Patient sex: F
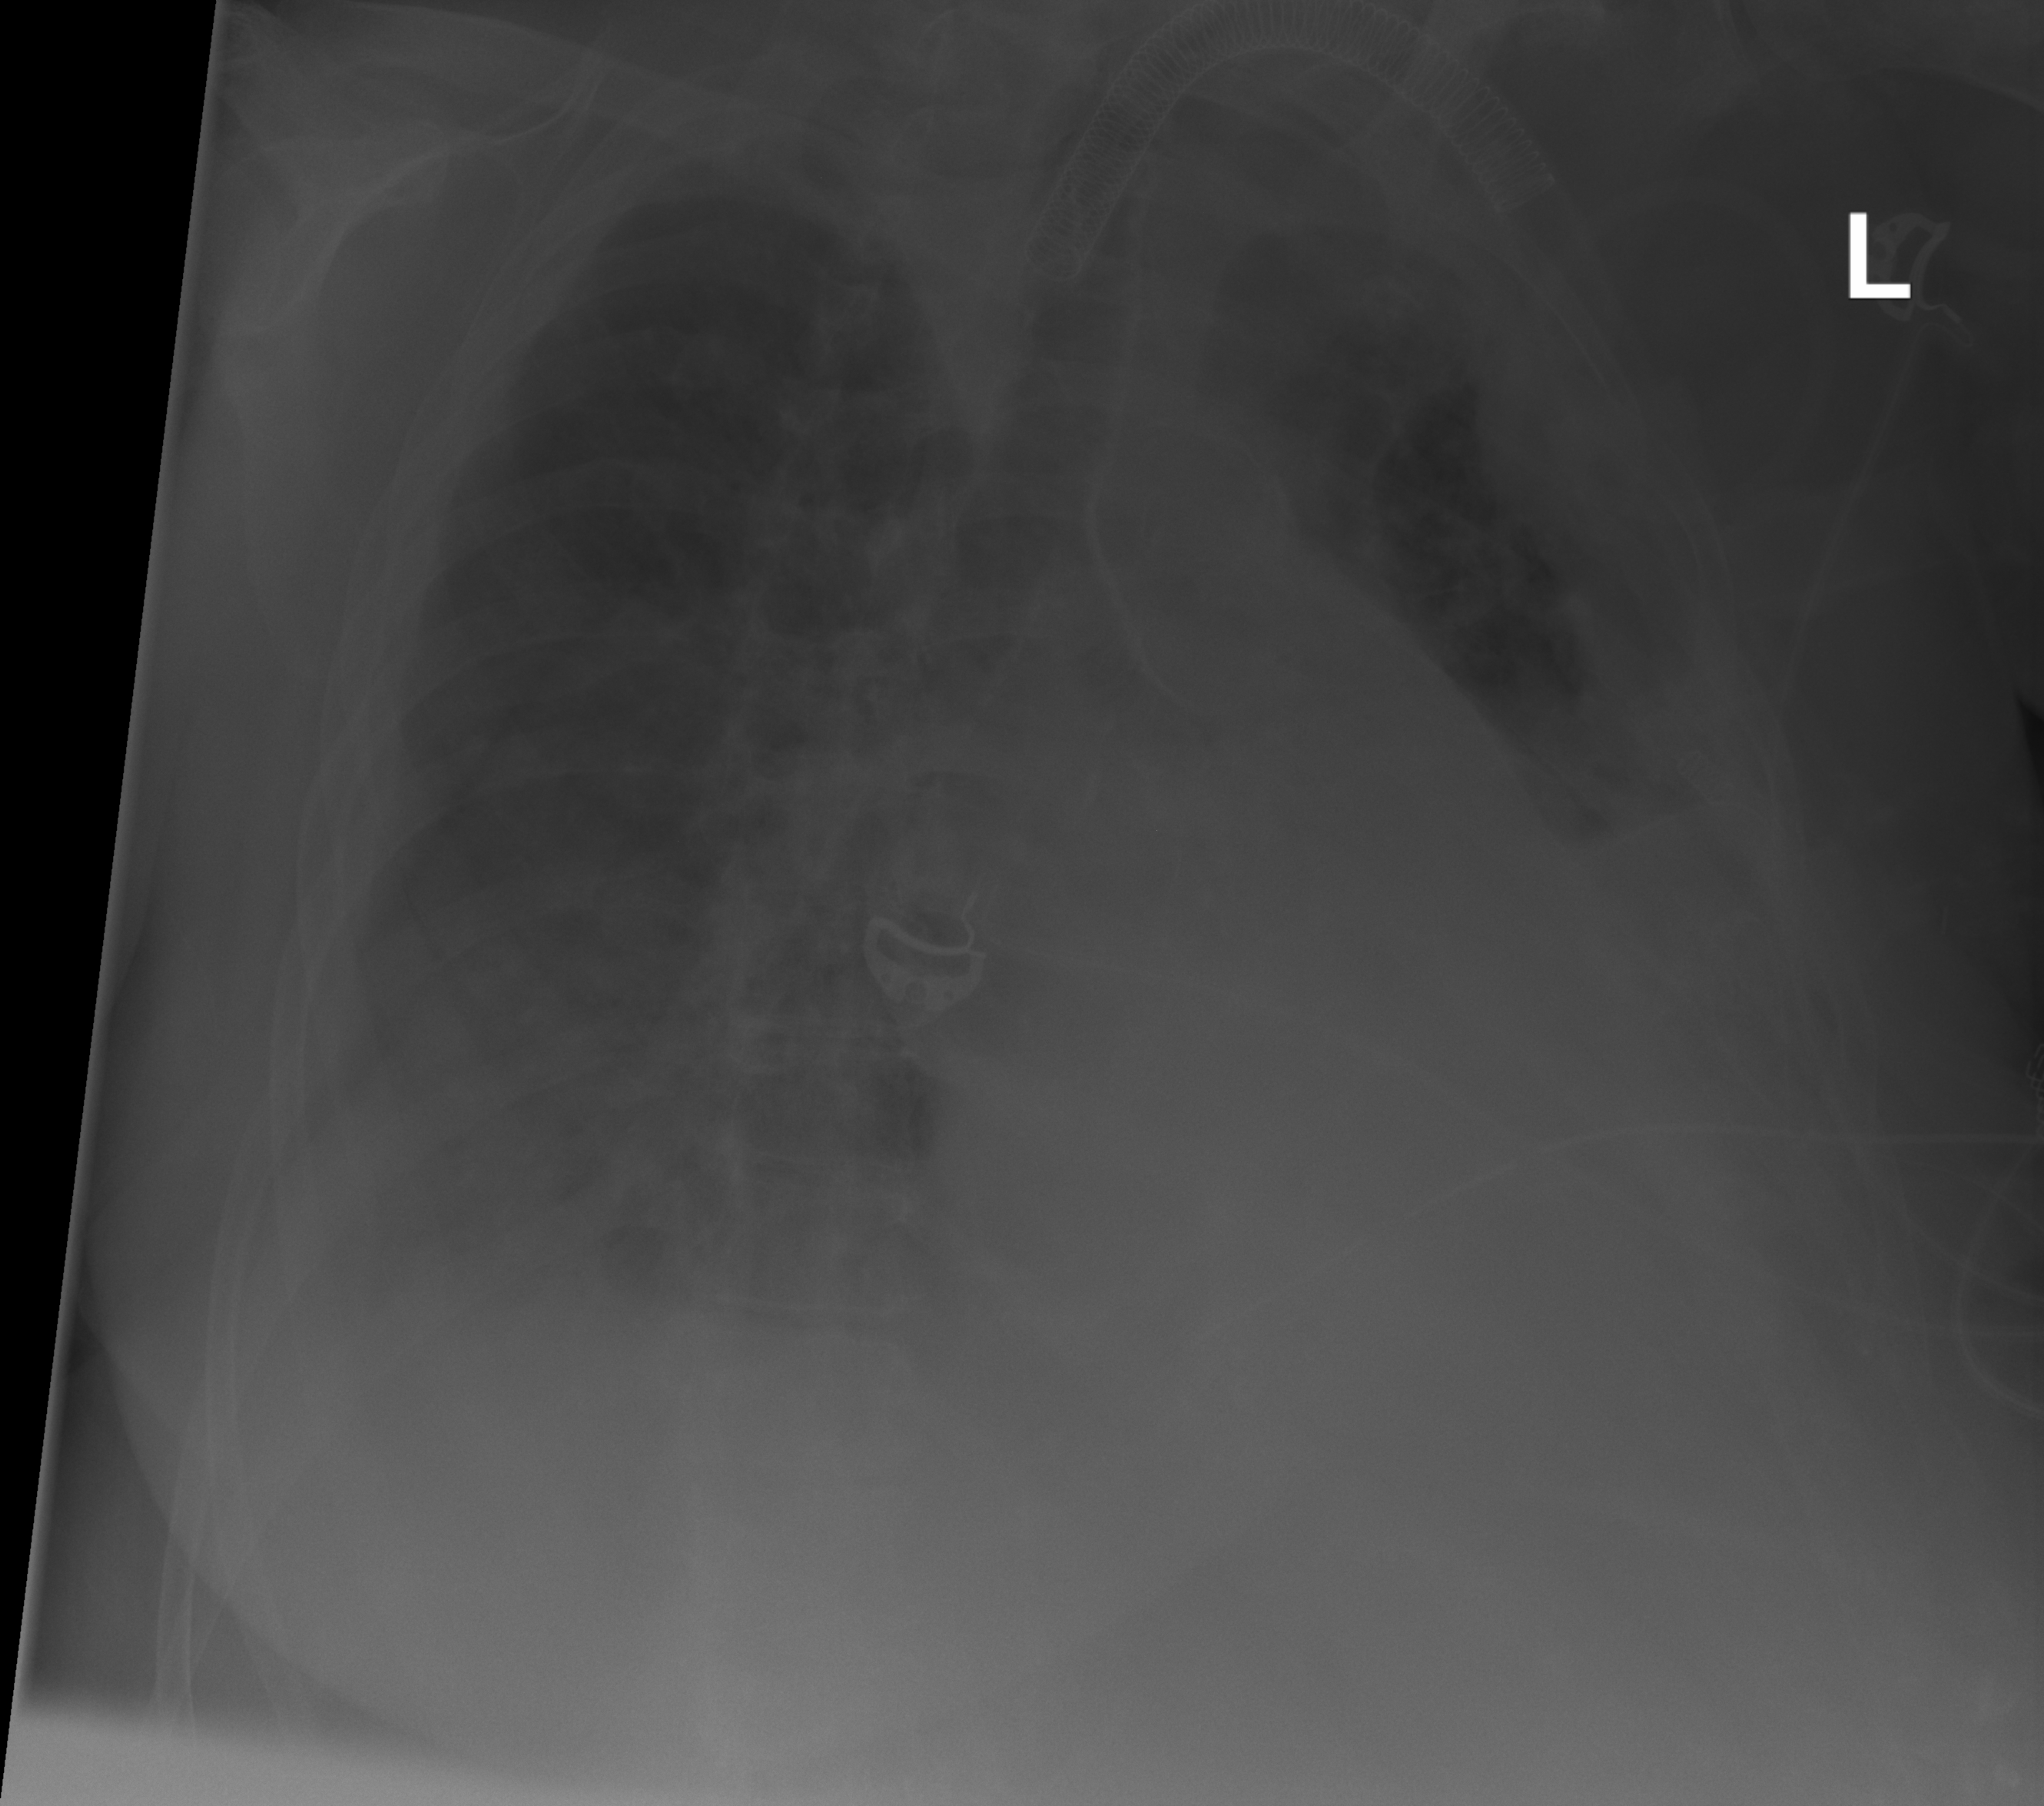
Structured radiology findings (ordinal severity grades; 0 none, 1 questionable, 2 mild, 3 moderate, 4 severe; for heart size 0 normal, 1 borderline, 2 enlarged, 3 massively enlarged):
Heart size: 1
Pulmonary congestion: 2
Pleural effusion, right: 2
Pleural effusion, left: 3
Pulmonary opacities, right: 1
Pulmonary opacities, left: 1
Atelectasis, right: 2
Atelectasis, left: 2